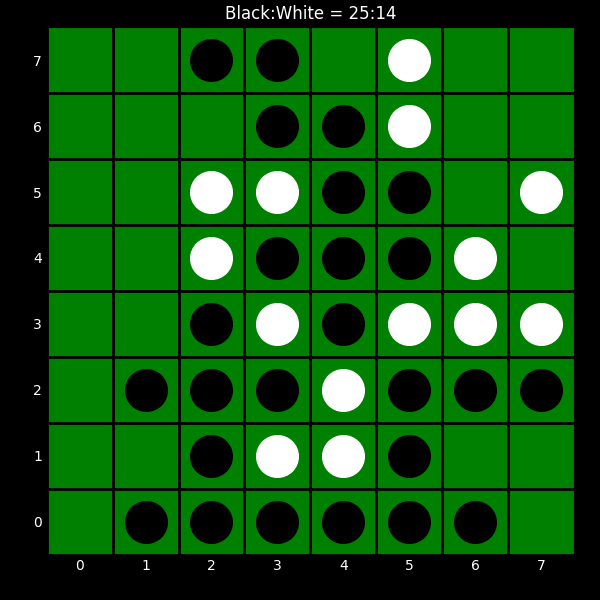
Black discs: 25
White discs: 14